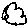
Label: cloud